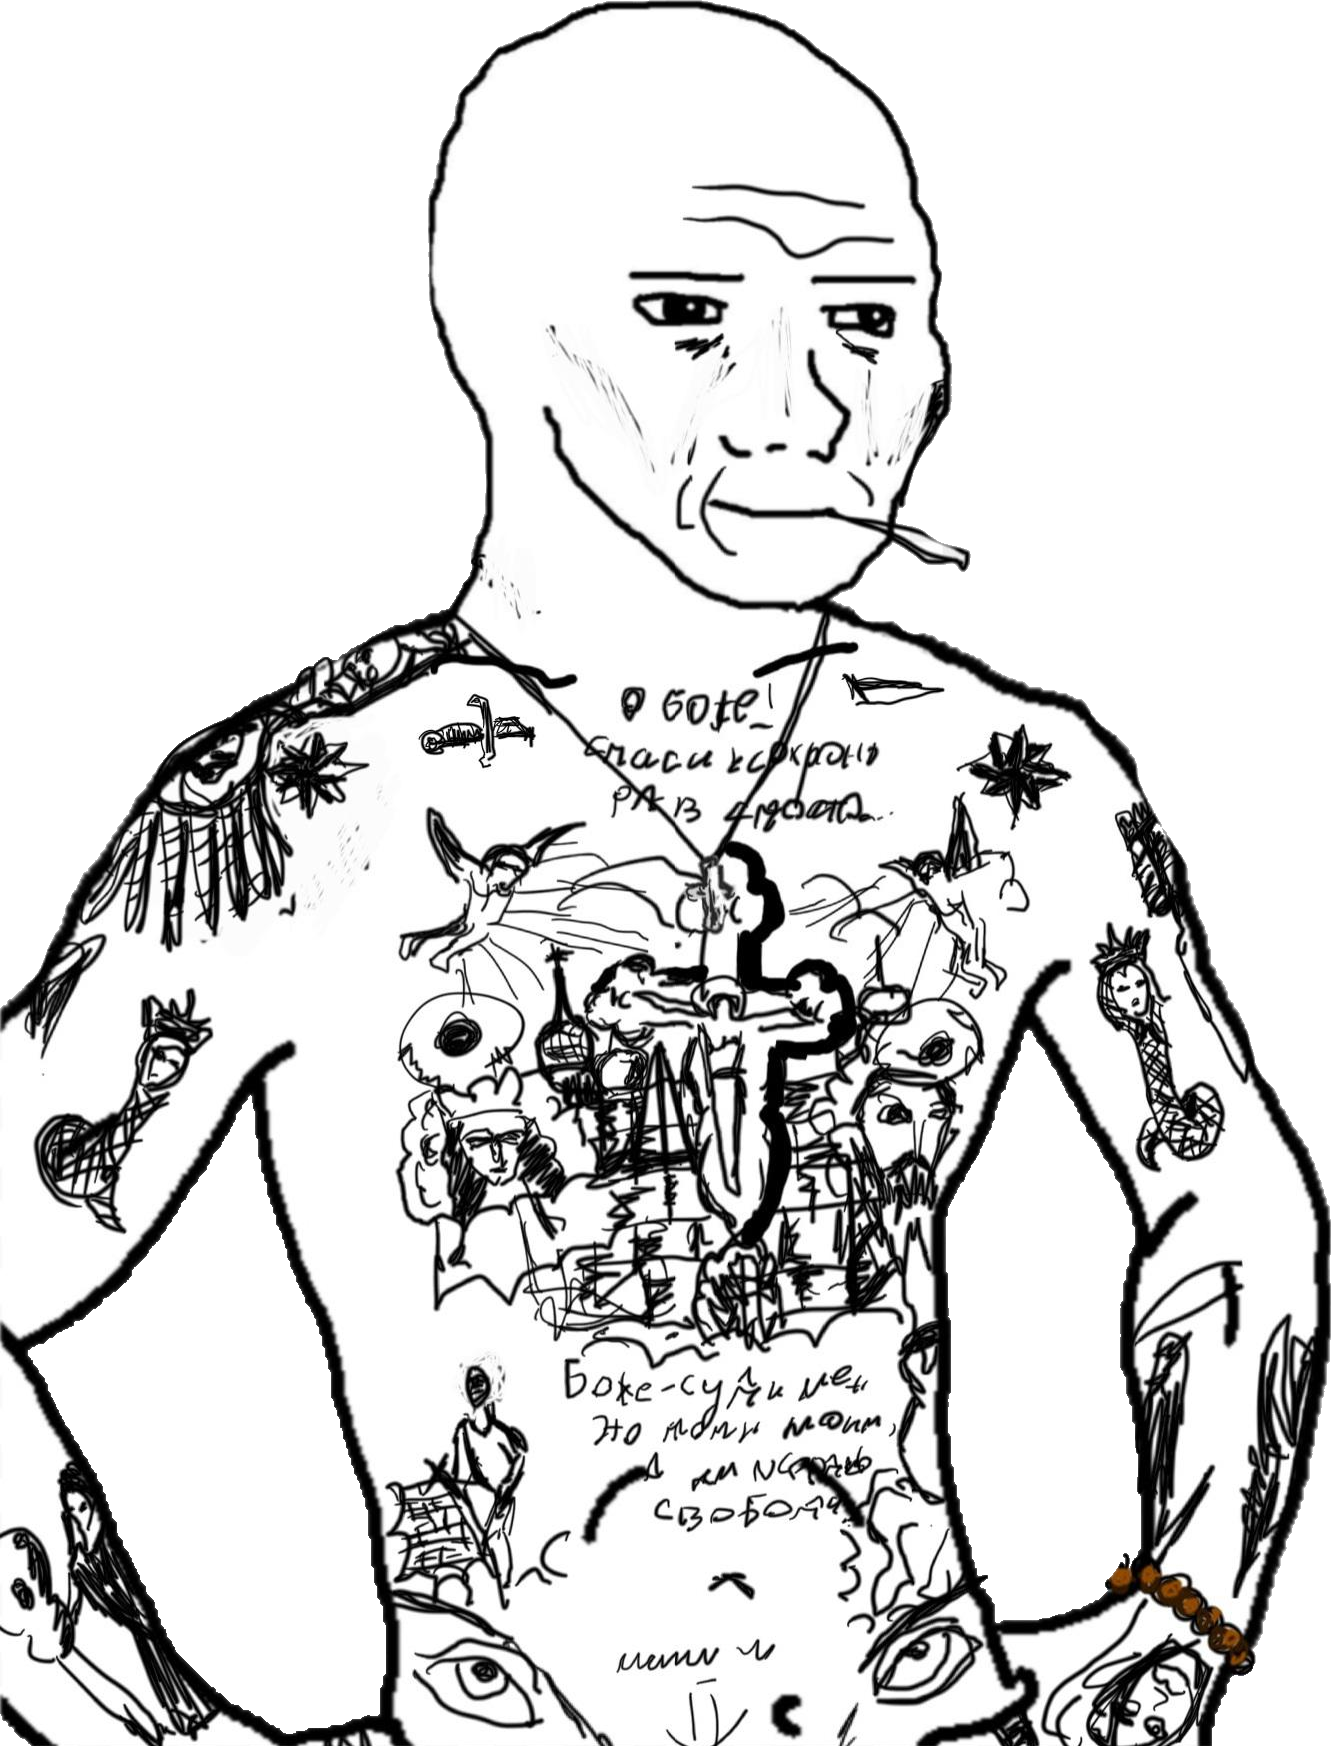
Label: 5_Doomer